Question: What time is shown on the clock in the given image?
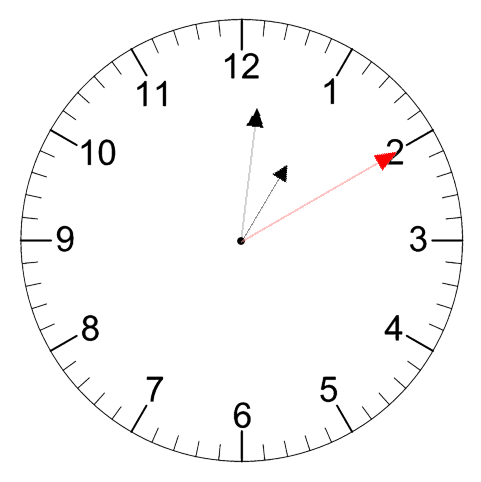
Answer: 01:01:10